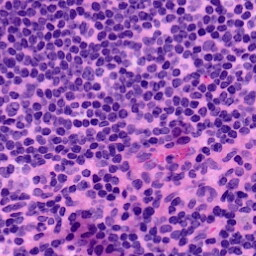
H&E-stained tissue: LymphNode